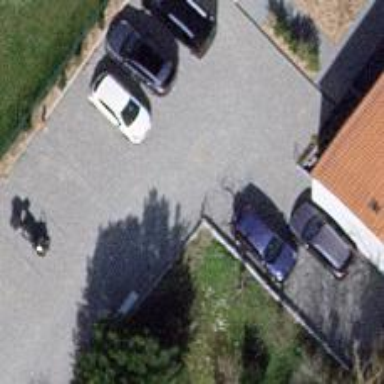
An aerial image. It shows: Driveway.